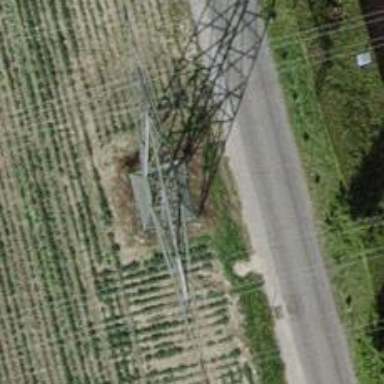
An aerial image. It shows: Three cables of power line.